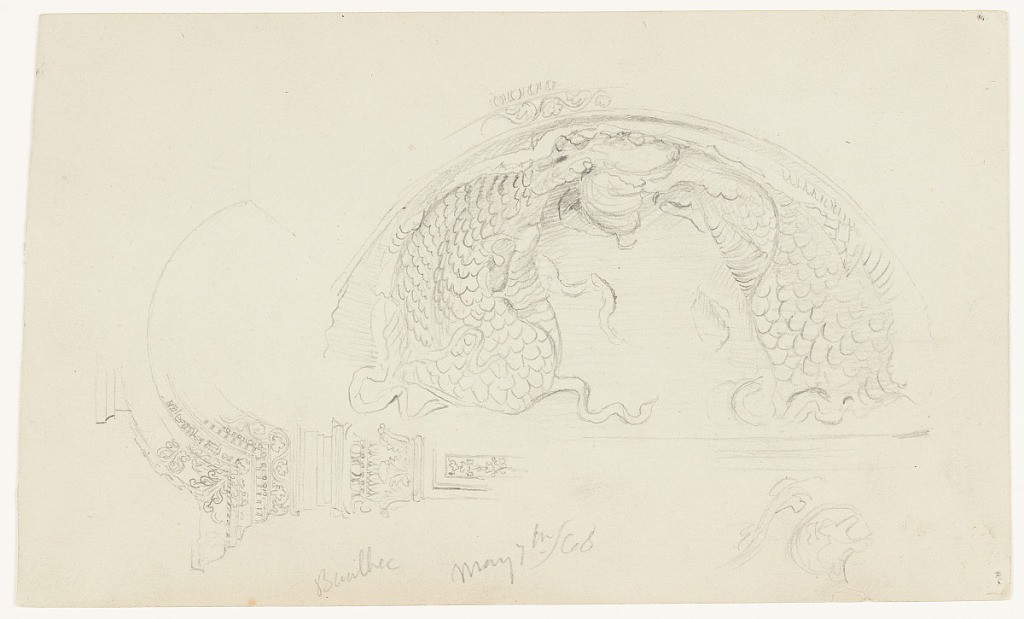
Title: Architectural Details, Temple of Jupiter, Baalbek, Syria
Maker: Frederic Edwin Church, American, 1826–1900
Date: May 7, 1868
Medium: Graphite on gray-green wove paper; verso: graphite
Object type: Drawing
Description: Architectural sketch showing two views of carved decorations in the ancient Temple of Jupiter at Baalbek, Syria. Horizontally oriented, a sketch of the left part of the framing of the fourth niche in the southeastern exedra of the altar court is visible at lower left. Vertically oriented at center, a dual-fish motif occupying the couch of the fifth niche is shown.

Verso: Architectural sketch showing a view of the colonnade that surrounds the exedra in the high altar court of the Temple of Jupiter in Baalbek, Syria. Viewed obliquely at center, the Corinthian colonnade stands on its dado and supports a decorated entablature. Several stones are strewn around its base.